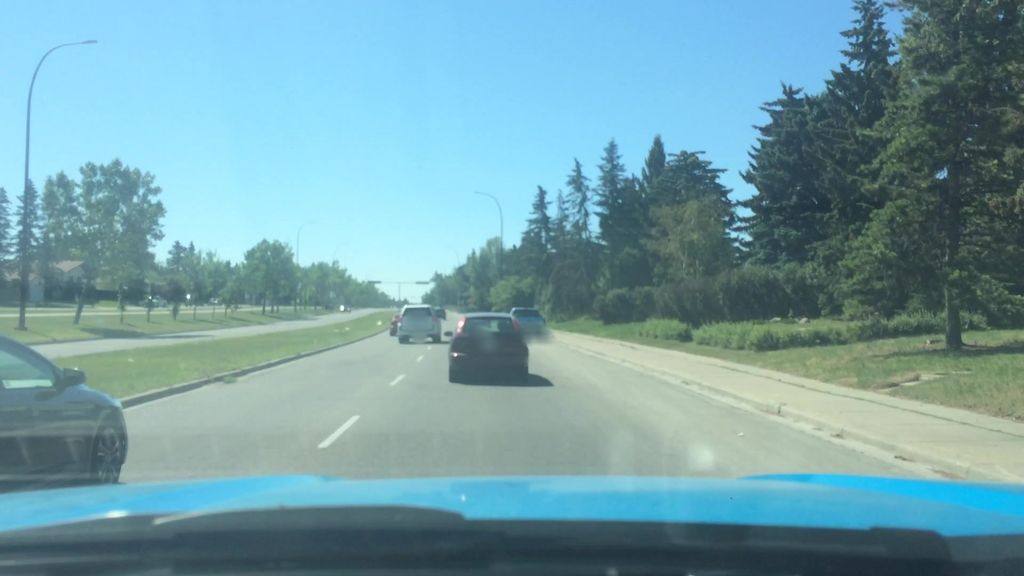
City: calgary